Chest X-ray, PA view. Patient: 9 years old, sex F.
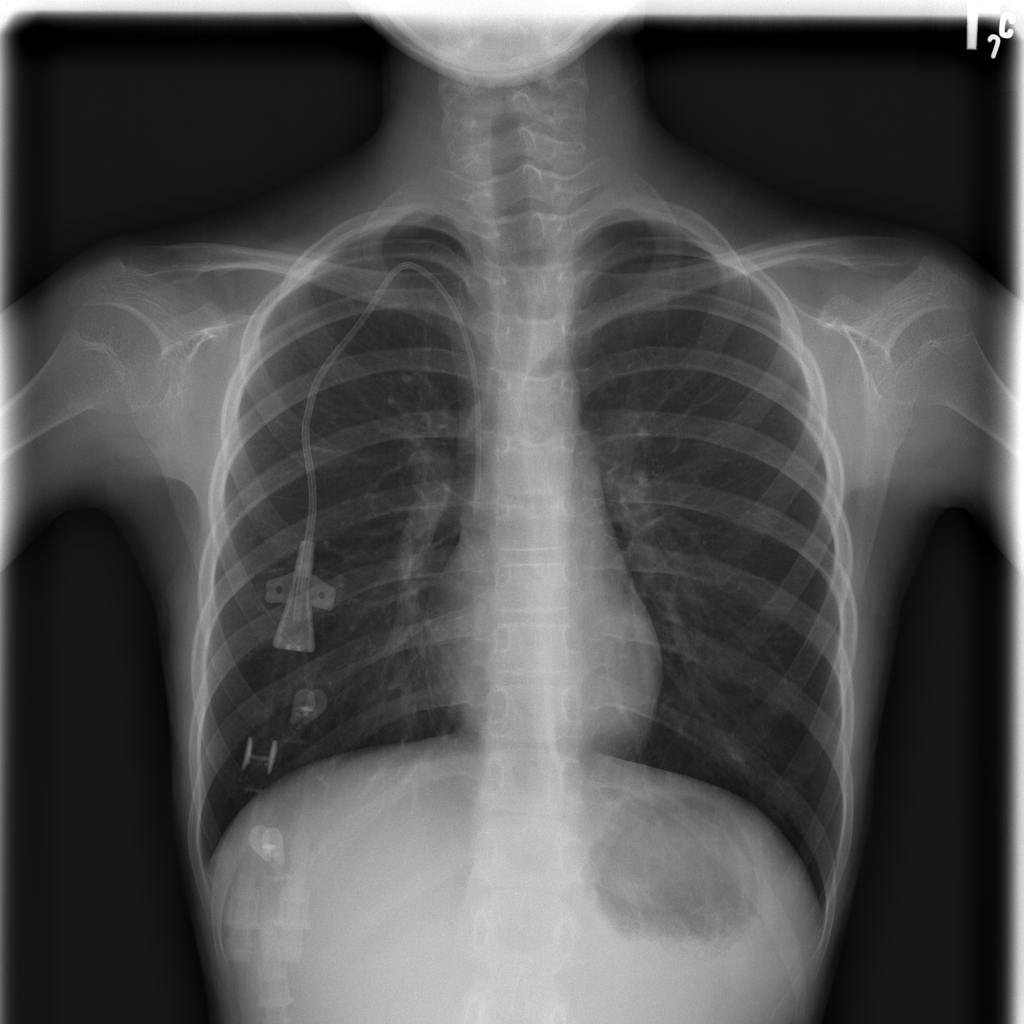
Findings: Atelectasis